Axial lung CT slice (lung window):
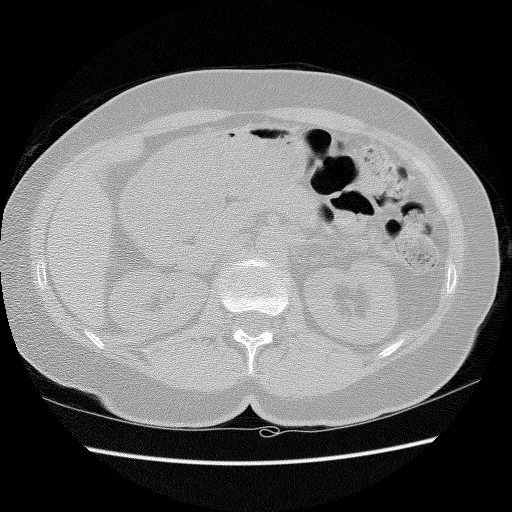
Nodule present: no